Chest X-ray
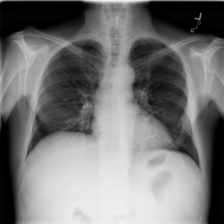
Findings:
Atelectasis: negative
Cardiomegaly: negative
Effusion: negative
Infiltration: negative
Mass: negative
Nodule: negative
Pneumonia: negative
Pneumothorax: negative
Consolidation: negative
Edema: negative
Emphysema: negative
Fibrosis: negative
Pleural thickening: negative
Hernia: negative